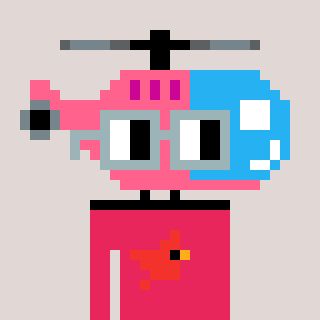
a pixel art character with square dark gray glasses, a helicopter-shaped head and a redpinkish-colored body on a warm background